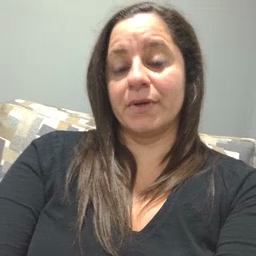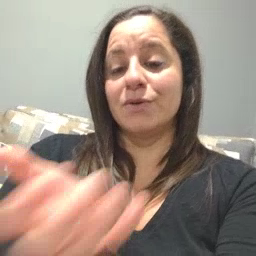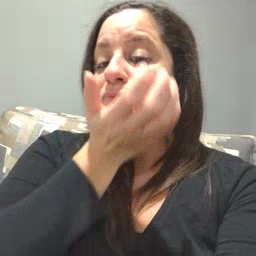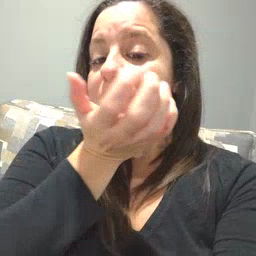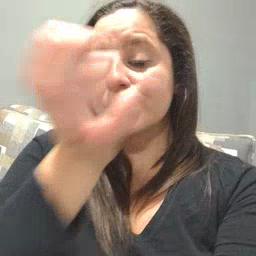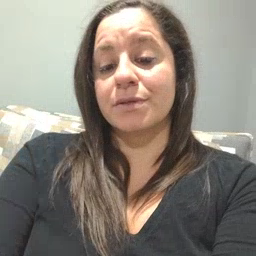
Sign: grass